Interaction volume radius: 5 \u00c5
Interaction volume height: 15 \u00c5
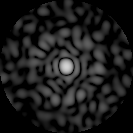
Disorder parameter: 0.8609